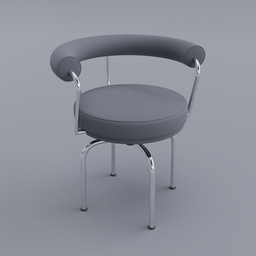
Label: furniture